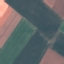
Land use / land cover class: AnnualCrop